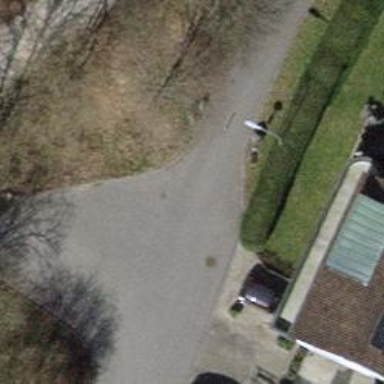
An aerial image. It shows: Bollard barrier.